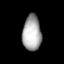
Tissue: lung
Cell type: Epithelial cells
Senescence score: 0.212
Nuclear area (px): 645
Mean DAPI intensity: 170.186